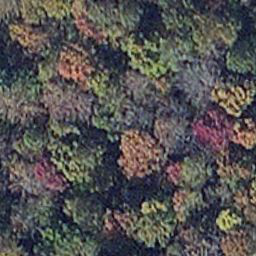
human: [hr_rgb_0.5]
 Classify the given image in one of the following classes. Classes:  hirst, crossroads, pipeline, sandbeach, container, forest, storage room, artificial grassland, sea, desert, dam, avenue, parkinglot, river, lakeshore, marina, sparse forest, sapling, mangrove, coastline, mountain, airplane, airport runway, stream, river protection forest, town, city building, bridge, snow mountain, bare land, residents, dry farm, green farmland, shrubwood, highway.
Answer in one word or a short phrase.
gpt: mangrove